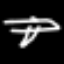
Label: airplane